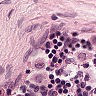
Metastatic tissue present: no